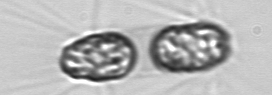
Label: Corethron_hystrix